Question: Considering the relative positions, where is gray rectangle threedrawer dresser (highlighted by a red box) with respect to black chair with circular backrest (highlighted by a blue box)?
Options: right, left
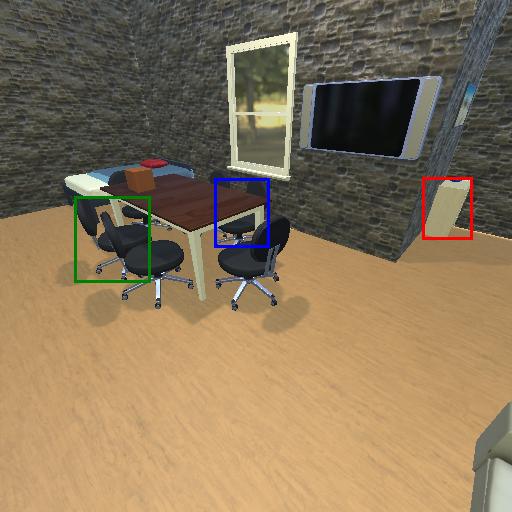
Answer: right